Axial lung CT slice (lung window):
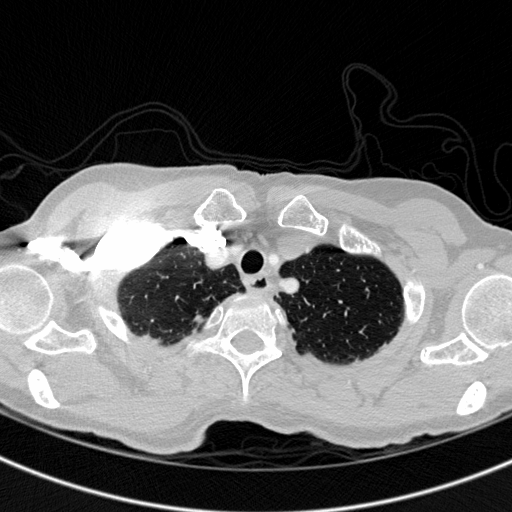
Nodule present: no